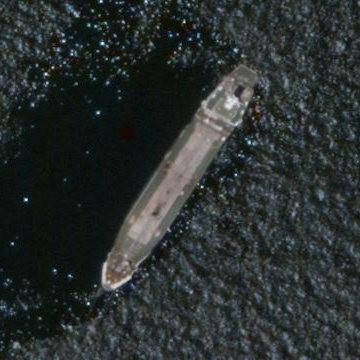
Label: civil